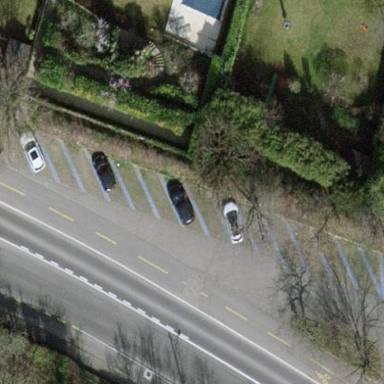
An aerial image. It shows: Parking area surfaced with paving stones.